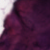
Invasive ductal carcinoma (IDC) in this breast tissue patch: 0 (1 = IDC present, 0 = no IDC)